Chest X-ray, PA view. Patient: 62 years old, sex F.
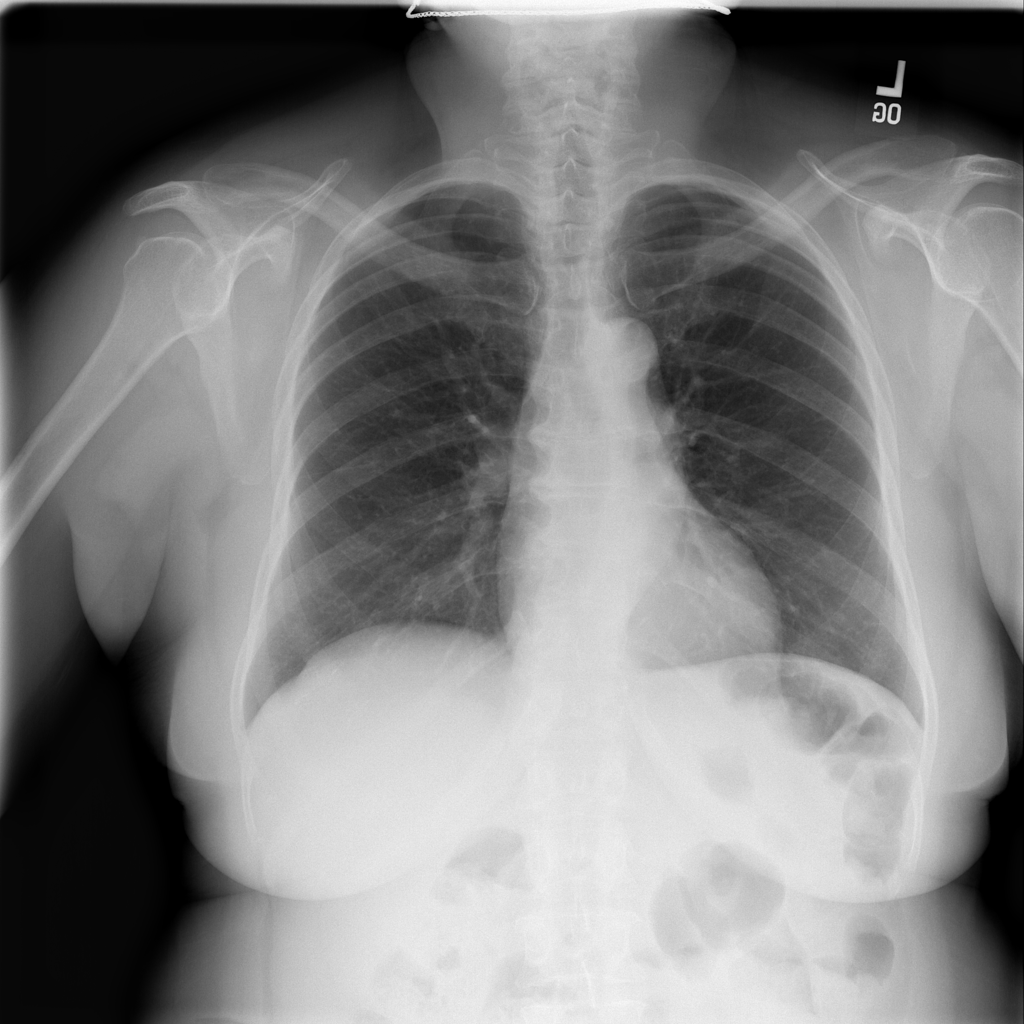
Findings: Infiltration